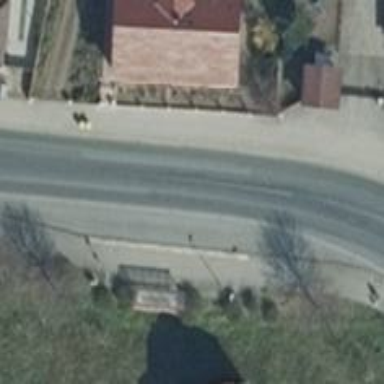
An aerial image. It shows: Platform for public transport. The platform is located by the road.